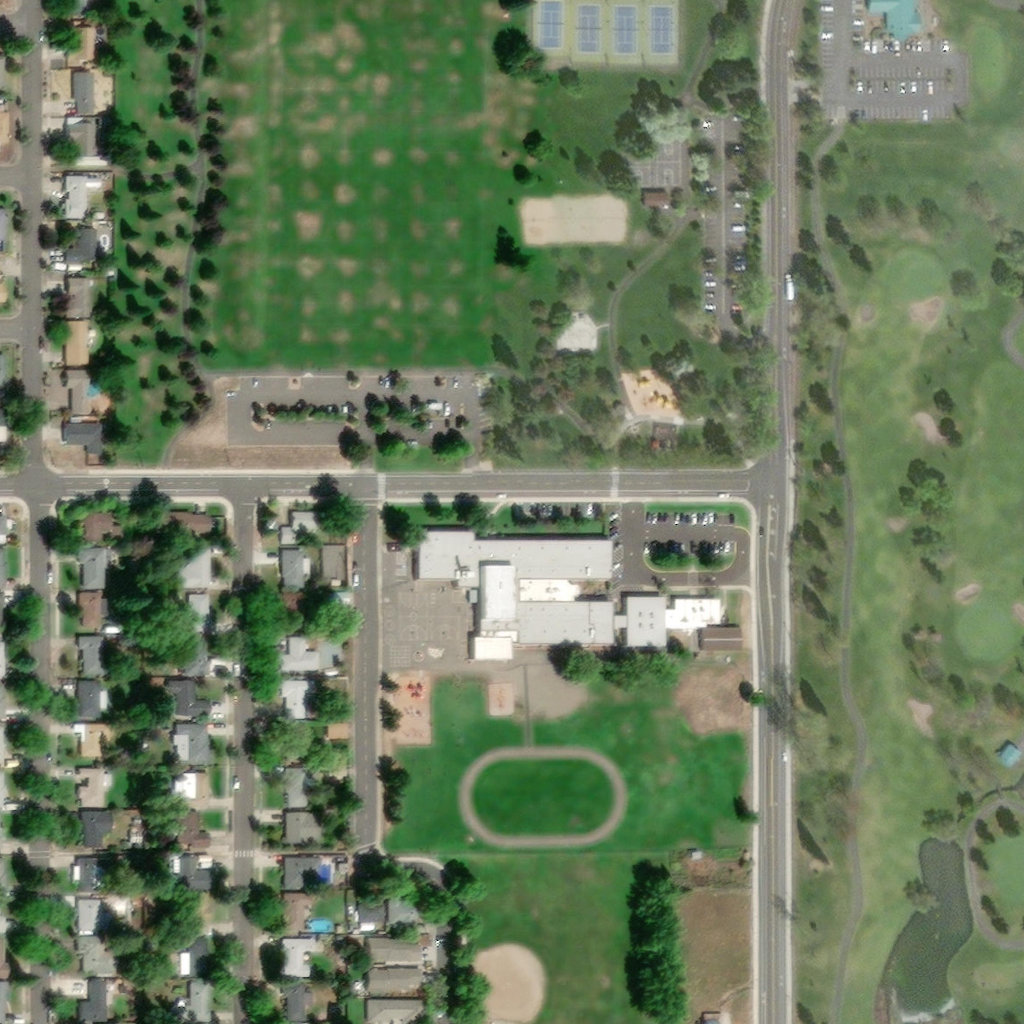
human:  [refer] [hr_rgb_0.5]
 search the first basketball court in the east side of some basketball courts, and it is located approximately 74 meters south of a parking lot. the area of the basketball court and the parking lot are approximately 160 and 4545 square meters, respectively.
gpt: <box>[[42, 59, 45, 62, 0]]</box>

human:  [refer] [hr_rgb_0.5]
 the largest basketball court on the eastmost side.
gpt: <box>[[61, 12, 67, 18, 0]]</box>